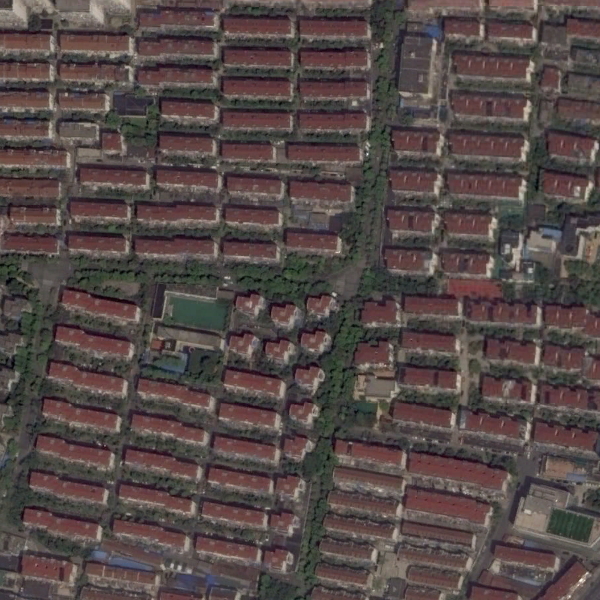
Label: DenseResidential